Question: I need to create a div witch will be filled with another image, in the pocket of the image above:

The image don't have a fixed size, so it needs to be repeated.
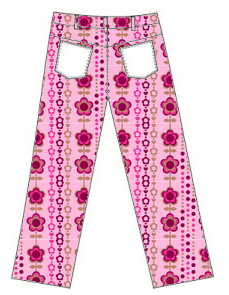
Answer: Look at CSS3 transforms, specifically 'rotate' (possibly using skew, depending on your use case). You'll probably have to put the picture the pants, in order to get it to be the right shape.